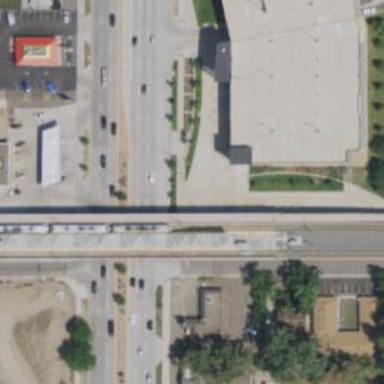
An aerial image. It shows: Bridge for light rail electrified with contact line.